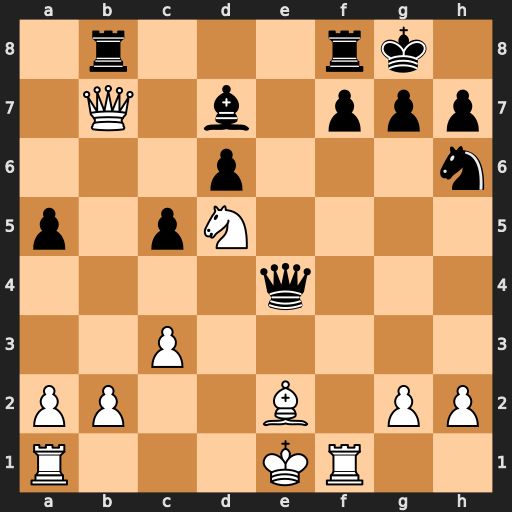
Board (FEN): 1r3rk1/1Q1b1ppp/3p3n/p1pN4/4q3/2P5/PP2B1PP/R3KR2
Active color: w
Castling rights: Q
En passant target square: -
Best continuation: Nf6+ gxf6 Qxe4